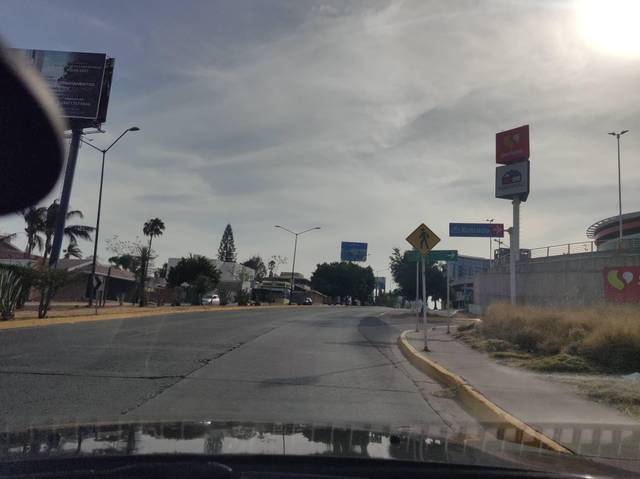
Region: Mexico
Coordinates: 21.156, -101.707